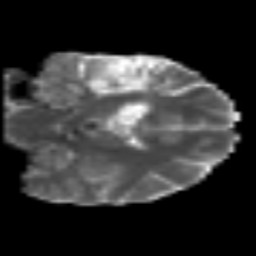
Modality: MD
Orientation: coronal
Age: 39
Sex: female
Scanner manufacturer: siemens
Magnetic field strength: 3 T
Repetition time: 6.1 s
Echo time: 0.101 s